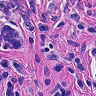
Metastatic tissue present: yes